Field crop: maize
Growth stage: 2
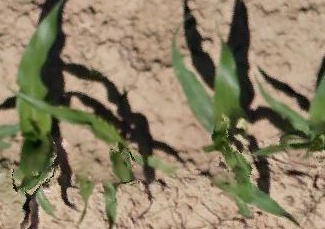
Species: maize